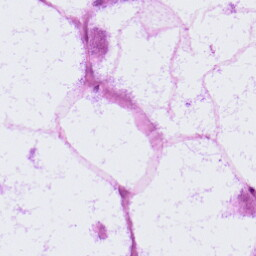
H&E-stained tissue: LymphNode